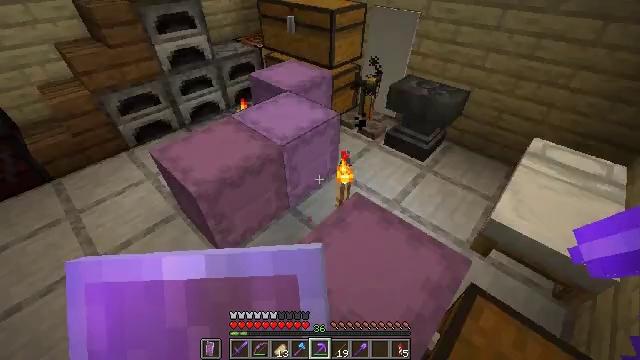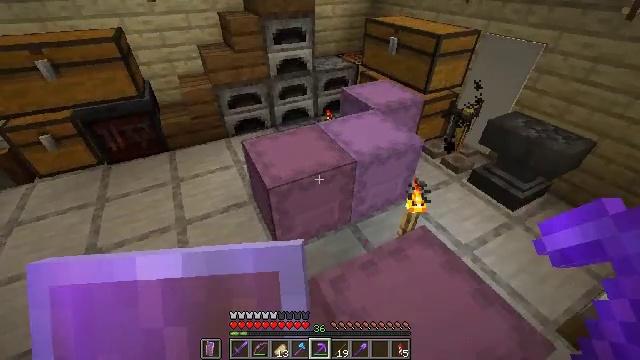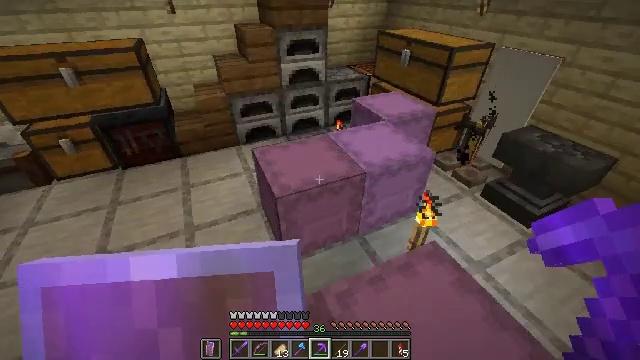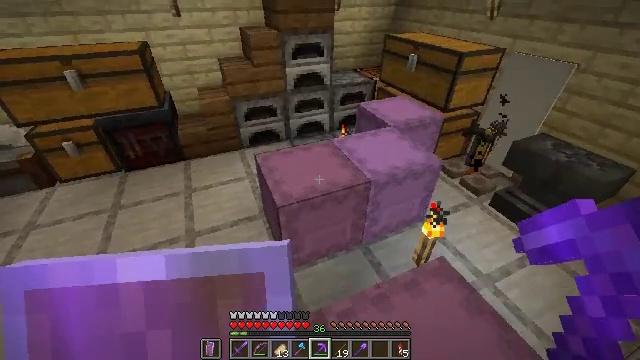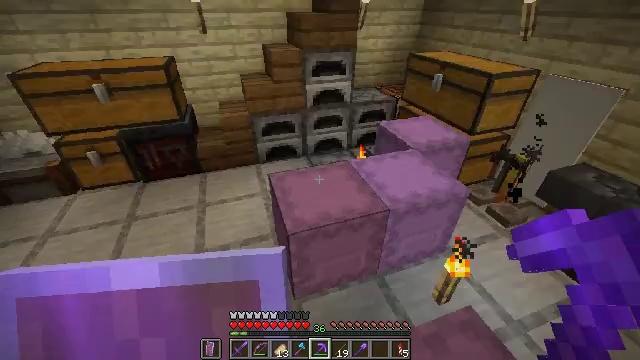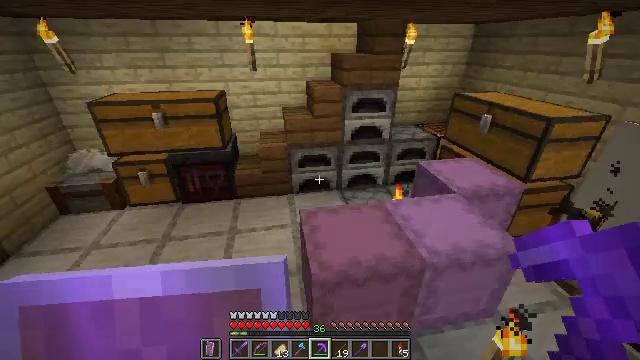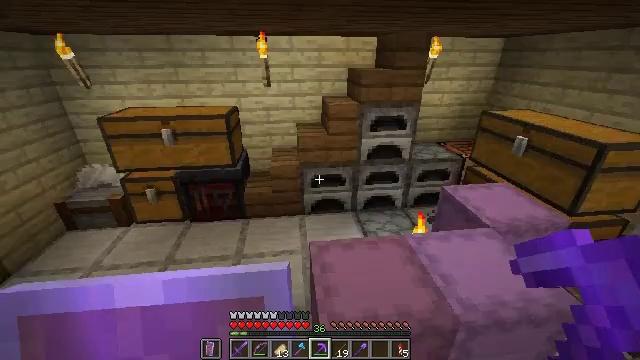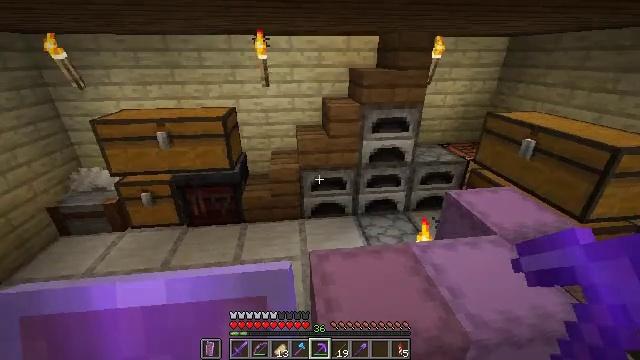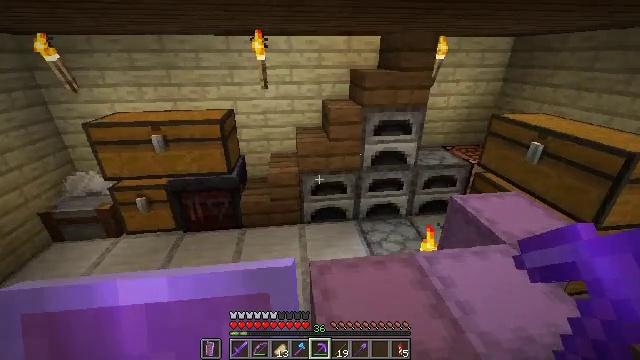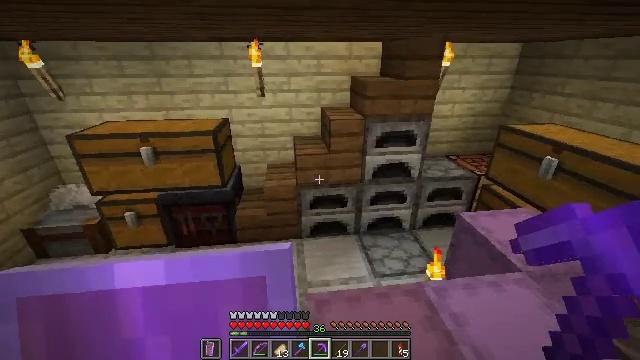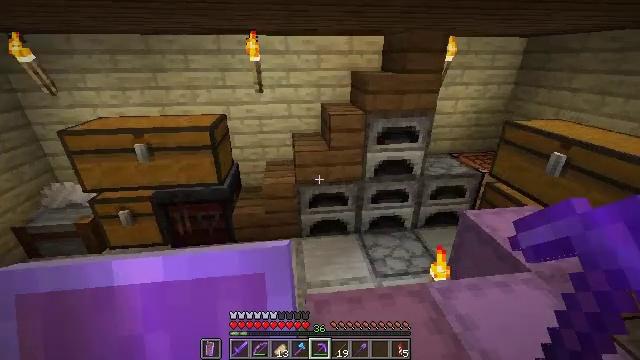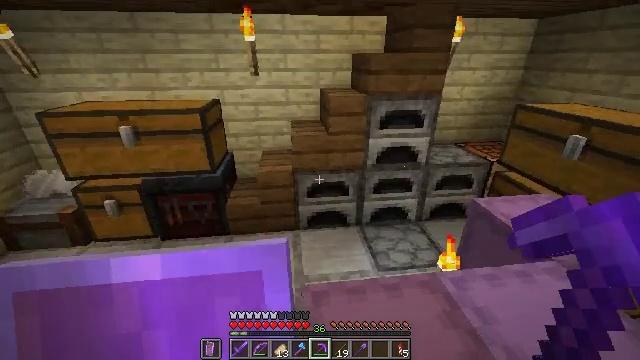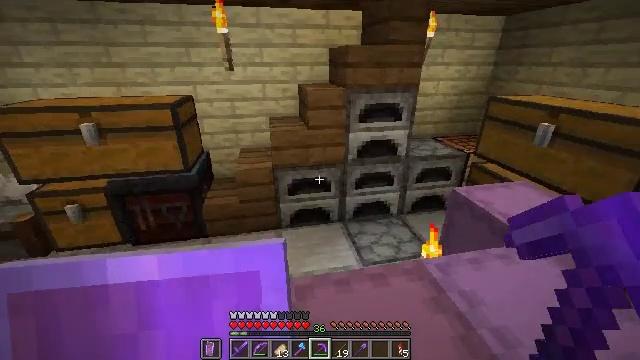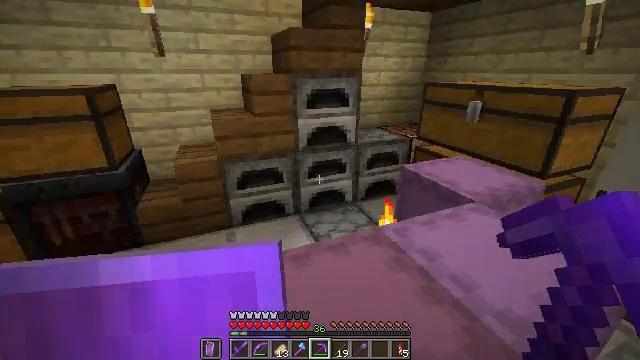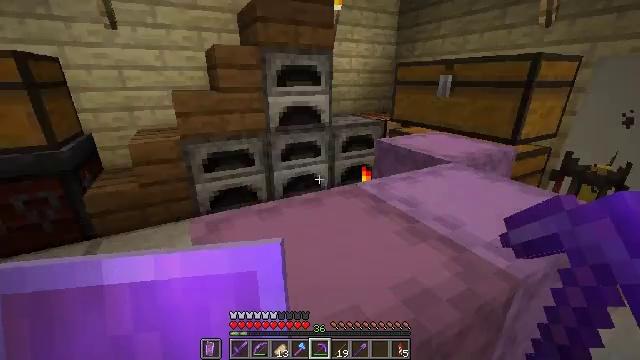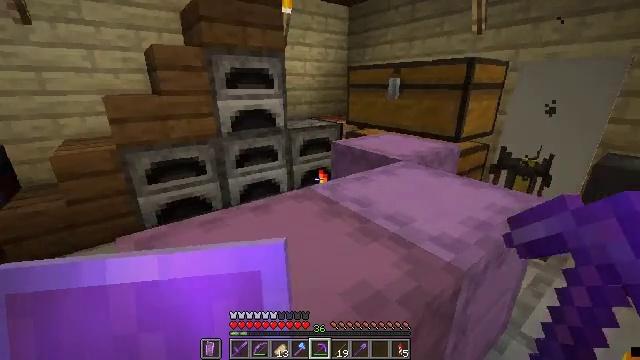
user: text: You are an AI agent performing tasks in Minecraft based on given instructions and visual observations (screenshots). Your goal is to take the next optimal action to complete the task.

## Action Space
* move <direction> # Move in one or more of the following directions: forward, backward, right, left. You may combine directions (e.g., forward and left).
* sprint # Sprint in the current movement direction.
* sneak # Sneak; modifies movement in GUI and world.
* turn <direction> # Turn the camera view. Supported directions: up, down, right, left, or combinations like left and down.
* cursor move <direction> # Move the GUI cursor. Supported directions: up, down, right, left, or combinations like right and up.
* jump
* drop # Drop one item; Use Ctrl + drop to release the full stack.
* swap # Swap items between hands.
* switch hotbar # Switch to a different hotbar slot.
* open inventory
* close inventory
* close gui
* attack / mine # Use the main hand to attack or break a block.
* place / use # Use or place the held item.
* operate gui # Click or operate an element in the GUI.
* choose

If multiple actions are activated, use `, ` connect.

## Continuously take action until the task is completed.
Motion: motion action
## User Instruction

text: Use crimson stems to create crimson planks.
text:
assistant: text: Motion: turn left and up
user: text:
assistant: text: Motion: move forward, turn left and up
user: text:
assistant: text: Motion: move forward, turn left
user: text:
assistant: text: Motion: move forward, turn left and up
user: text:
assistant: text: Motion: move forward, turn left and up
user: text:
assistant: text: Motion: move forward, turn left and up
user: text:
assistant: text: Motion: move forward
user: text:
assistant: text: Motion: move forward, jump
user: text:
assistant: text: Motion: move forward, jump
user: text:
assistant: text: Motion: move forward, jump
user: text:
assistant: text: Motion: move forward, jump
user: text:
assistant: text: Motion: move forward, turn right
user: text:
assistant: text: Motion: move forward, turn right and up
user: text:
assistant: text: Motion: move forward, turn right and up
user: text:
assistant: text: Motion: move forward, turn right and up
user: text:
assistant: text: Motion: move forward, turn right
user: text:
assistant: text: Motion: move forward, turn right
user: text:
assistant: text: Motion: move forward, turn right
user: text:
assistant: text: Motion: move forward
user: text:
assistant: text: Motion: move forward
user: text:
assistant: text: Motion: move forward, turn left, jump
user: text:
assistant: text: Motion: move forward, turn left, jump
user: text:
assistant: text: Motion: move forward, turn left, jump
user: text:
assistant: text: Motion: move forward, turn left, jump
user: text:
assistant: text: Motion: move forward
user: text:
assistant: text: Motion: move forward
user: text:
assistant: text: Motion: move forward
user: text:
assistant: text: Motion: move forward, turn left and down
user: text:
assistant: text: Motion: move forward, turn left and down
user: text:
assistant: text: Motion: move forward, turn left and down